【题型】填空题　【知识点】立体几何　【难度】easy
如图，在棱长为 $2$ 的正方体 $ABCD - A_1B_1C_1D_1$ 中，$M$，$N$ 分别是 $C_1D_1$，$C_1C$ 的中点，平面 $BMN$ 截正方体所得截面为\underline{\qquad\qquad}.

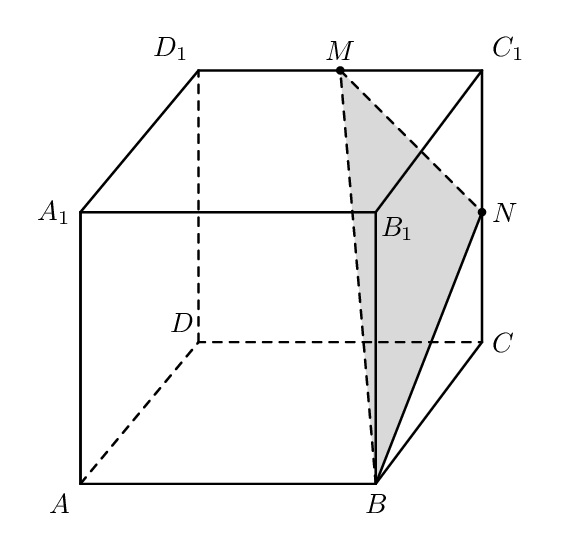
【解答】
【答案】 等腰梯形

【分析】 根据两条平行线可以确定一个平行判断.

【详解】 连接 $A_1B$，$A_1M$，由于 $M$，$N$ 分别是 $C_1D_1$，$C_1C$ 的中点，

则 $D_1C \parallel MN$，而 $A_1D_1 \parallel BC, A_1D_1 = BC$，即四边形 $A_1D_1CB$ 为平行四边形，

故 $D_1C \parallel A_1B$，得 $A_1B \parallel MN$，且 $MN = \frac{1}{2} D_1C = \frac{1}{2} A_1B$，

结合正方体性质可知 $A_1M = BN$，

所以平面 $BMN$ 截正方体所得截面为梯形 $MNBA_1$，且为等腰梯形，

故答案为：等腰梯形.
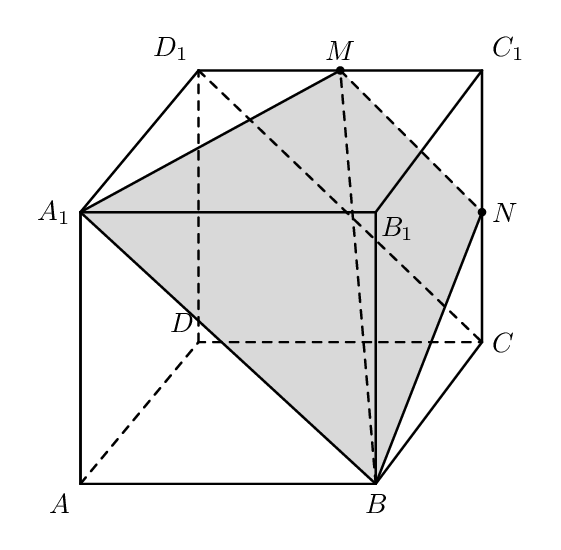